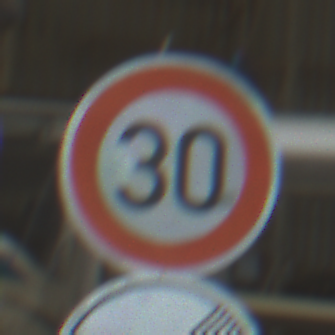
Verkehrszeichen: Geschwindigkeit30
Zusatzzeichen unten: EndeUeberholverbotKraftfahrzeuge
Umgebung: Indoor, Urban
Tageszeit: Midday
Wetter: NotSpecified
Licht: Natural
Jahreszeit: NotSpecified
Kontrast: MediumContrast